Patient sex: M
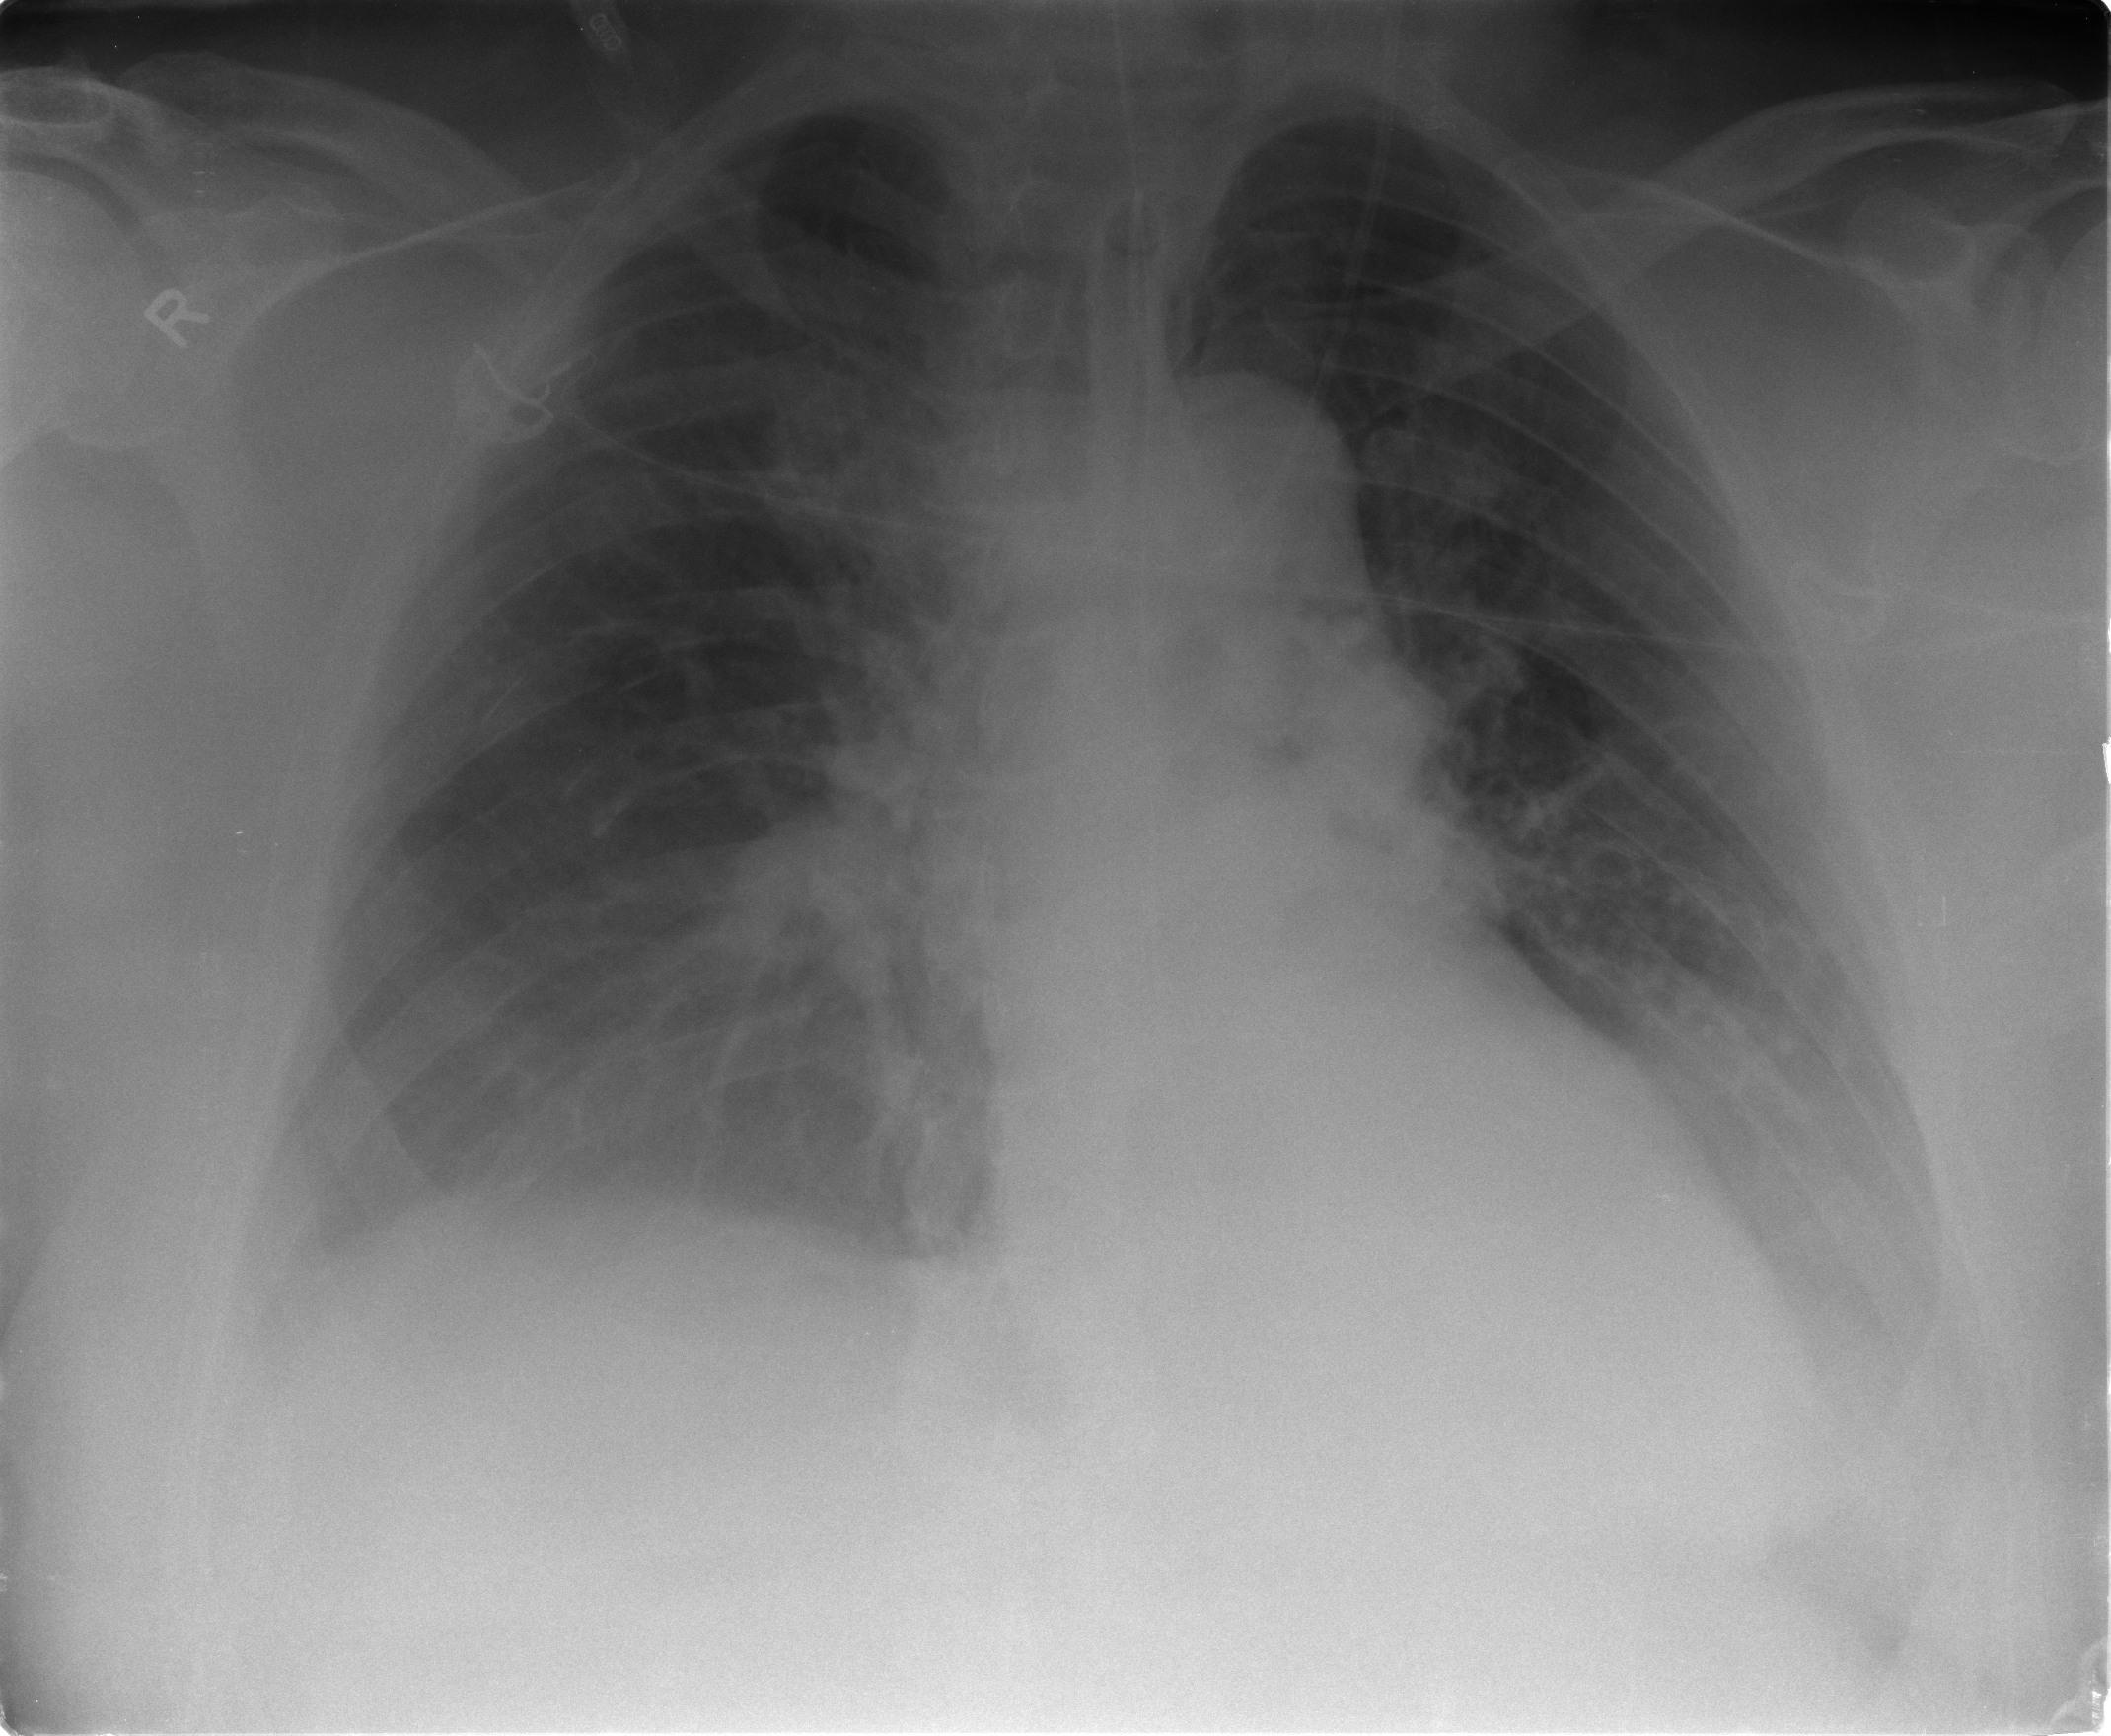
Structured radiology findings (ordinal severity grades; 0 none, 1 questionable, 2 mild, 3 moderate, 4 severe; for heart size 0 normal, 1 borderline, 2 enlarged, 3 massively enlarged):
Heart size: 0
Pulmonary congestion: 1
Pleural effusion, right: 2
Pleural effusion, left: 2
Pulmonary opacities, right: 1
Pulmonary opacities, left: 0
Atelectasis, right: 2
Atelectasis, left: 2